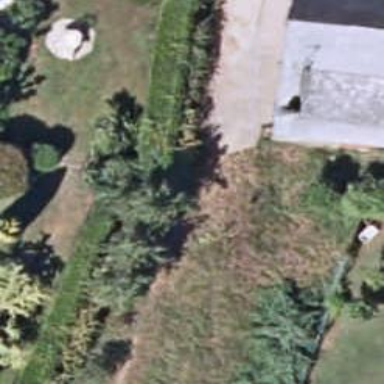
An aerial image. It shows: Fence is in the image.